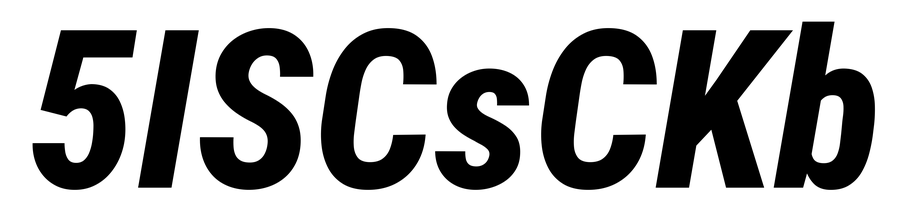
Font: Roboto-Italic_Condensed_ExtraBold_Italic